Interaction volume radius: 5 \u00c5
Interaction volume height: 45 \u00c5
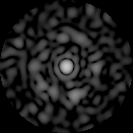
Disorder parameter: 0.8301